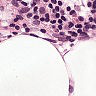
Metastatic tissue present: no